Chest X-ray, PA view. Patient: 46 years old, sex M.
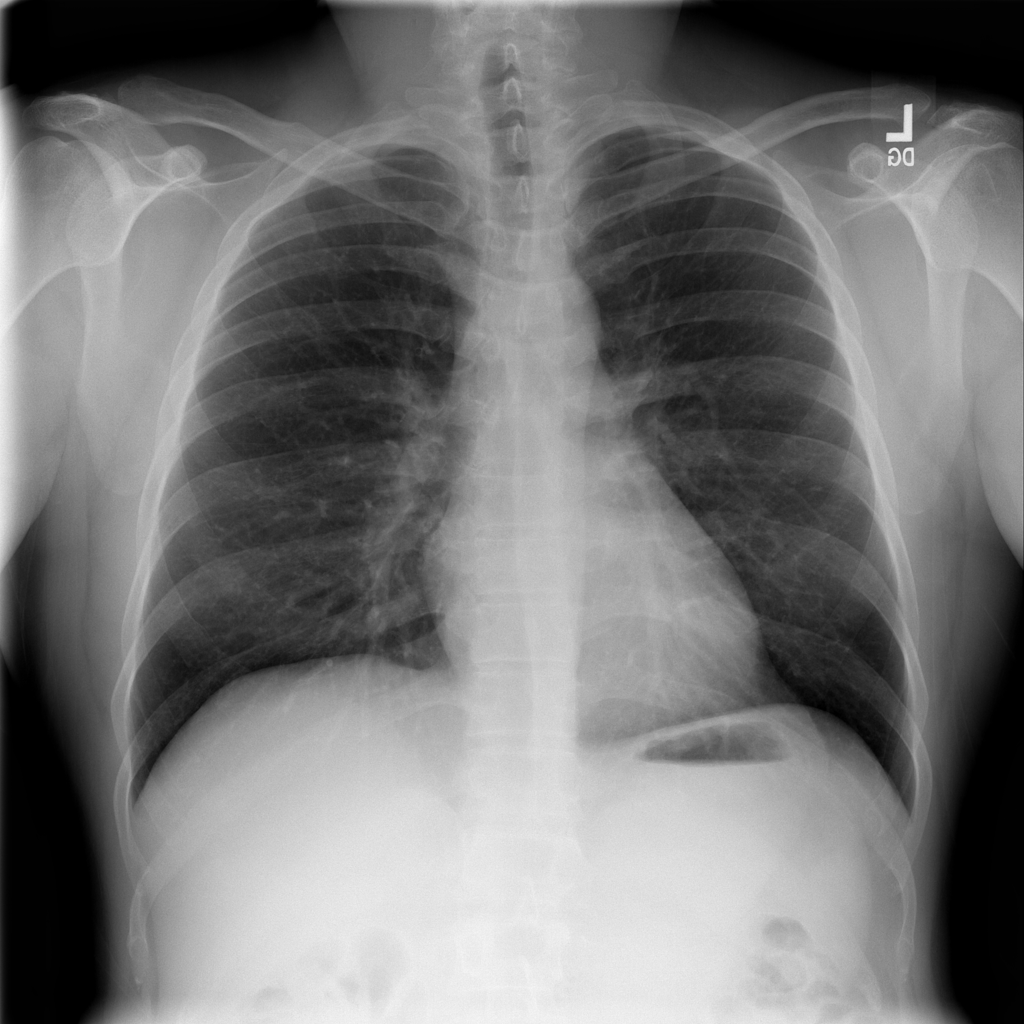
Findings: No Finding